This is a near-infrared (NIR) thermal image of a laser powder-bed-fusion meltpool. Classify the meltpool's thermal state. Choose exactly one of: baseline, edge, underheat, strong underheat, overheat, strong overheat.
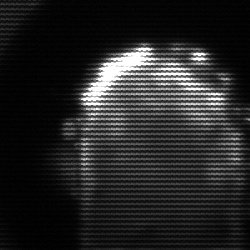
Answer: baseline